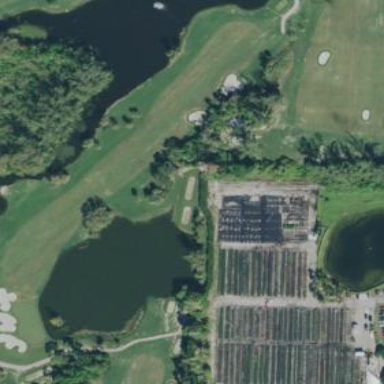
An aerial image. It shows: Golf fairway in the image.